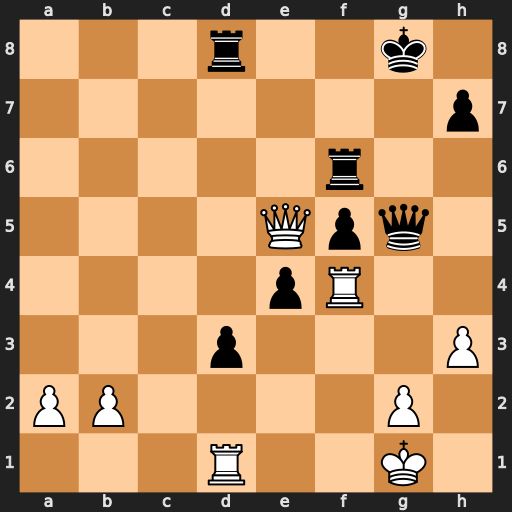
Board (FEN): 3r2k1/7p/5r2/4Qpq1/4pR2/3p3P/PP4P1/3R2K1
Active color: w
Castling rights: -
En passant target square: -
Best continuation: Rg4 Qxg4 hxg4